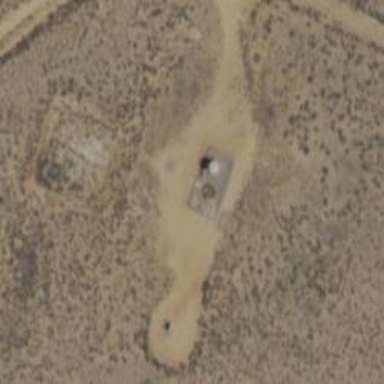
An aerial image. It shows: Storage tank that is man-made.